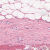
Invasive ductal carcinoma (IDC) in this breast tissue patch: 0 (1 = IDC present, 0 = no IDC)